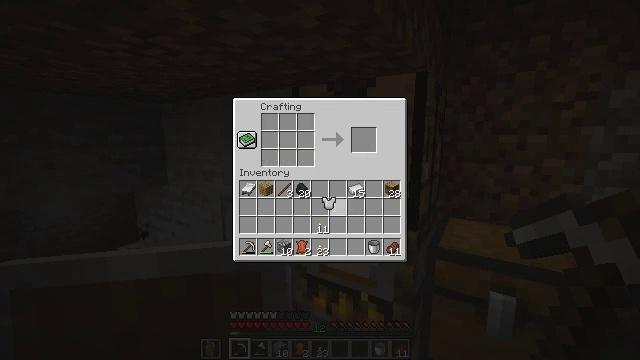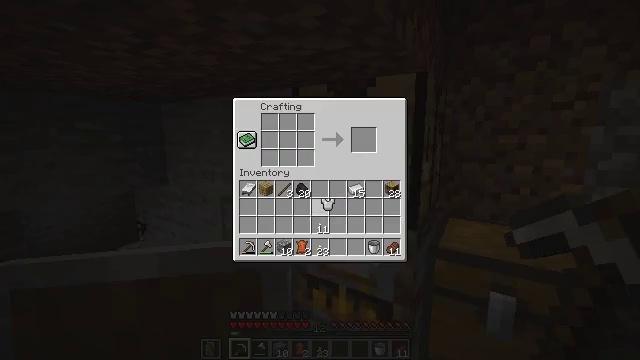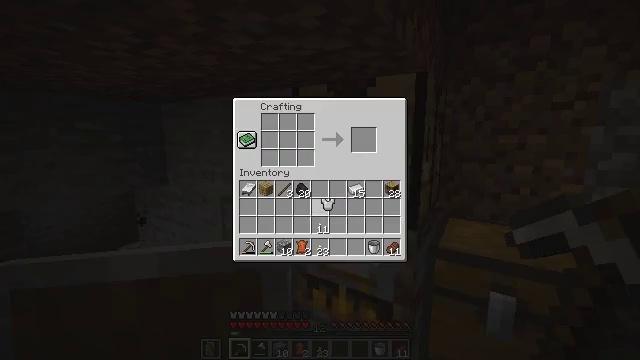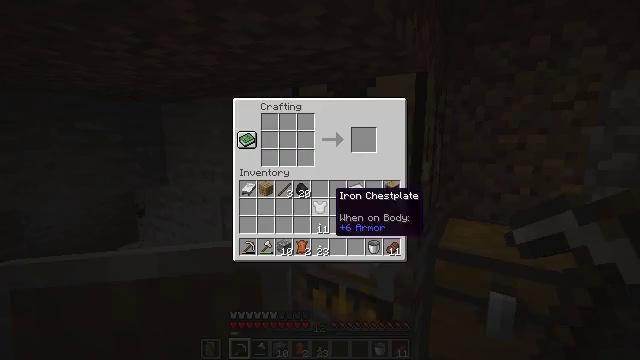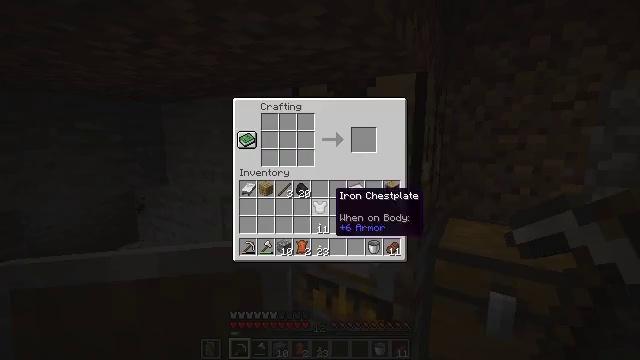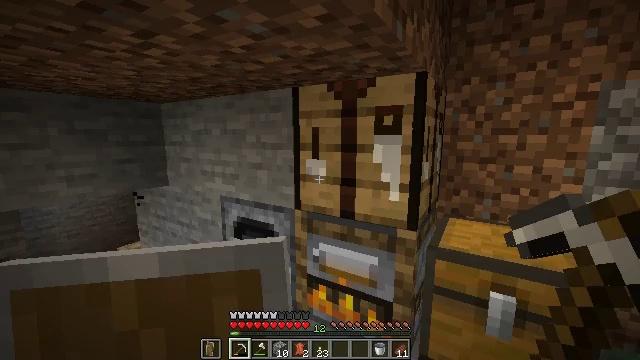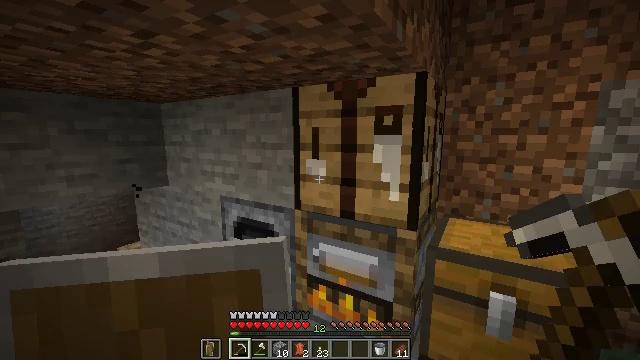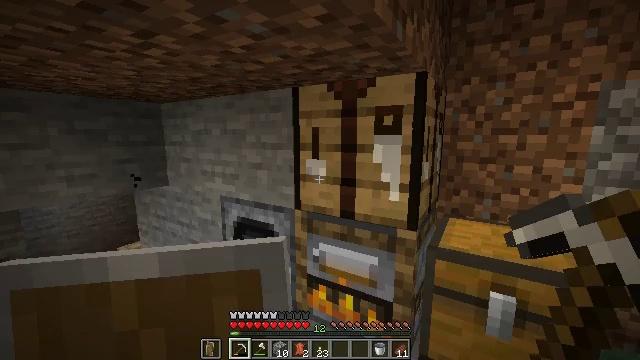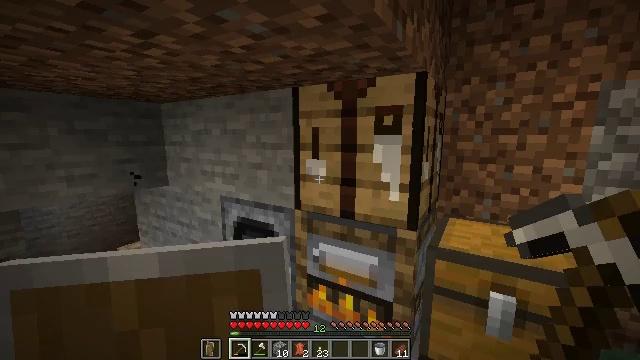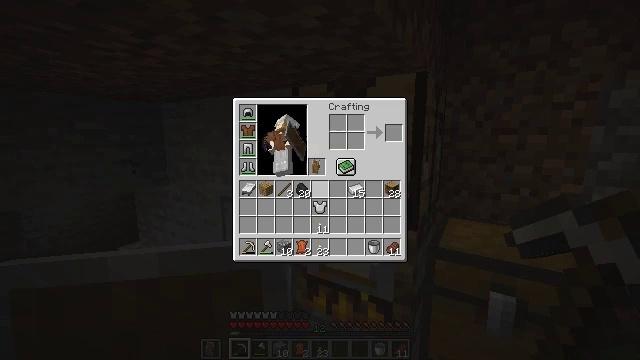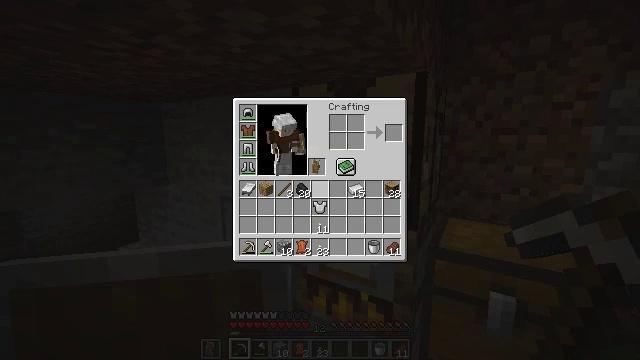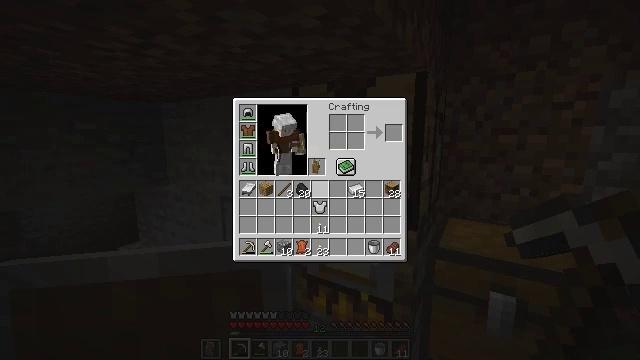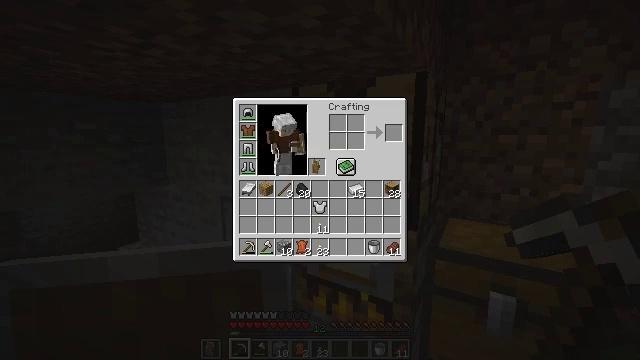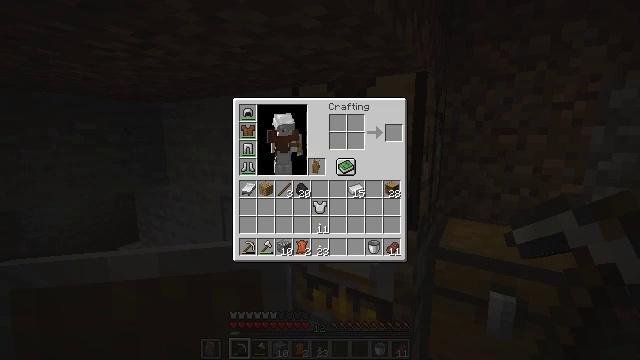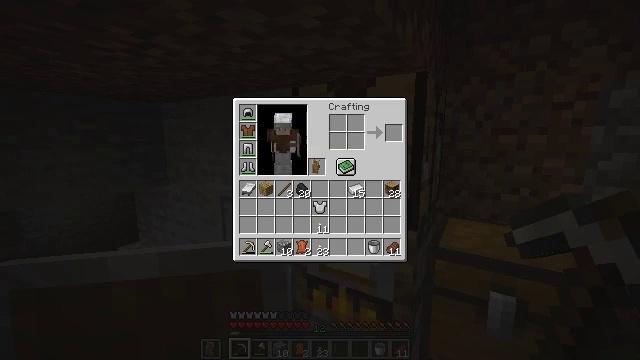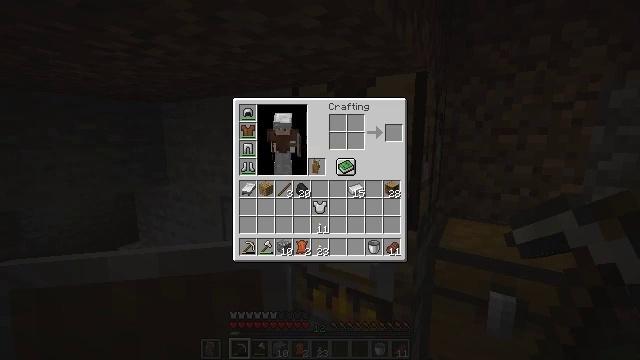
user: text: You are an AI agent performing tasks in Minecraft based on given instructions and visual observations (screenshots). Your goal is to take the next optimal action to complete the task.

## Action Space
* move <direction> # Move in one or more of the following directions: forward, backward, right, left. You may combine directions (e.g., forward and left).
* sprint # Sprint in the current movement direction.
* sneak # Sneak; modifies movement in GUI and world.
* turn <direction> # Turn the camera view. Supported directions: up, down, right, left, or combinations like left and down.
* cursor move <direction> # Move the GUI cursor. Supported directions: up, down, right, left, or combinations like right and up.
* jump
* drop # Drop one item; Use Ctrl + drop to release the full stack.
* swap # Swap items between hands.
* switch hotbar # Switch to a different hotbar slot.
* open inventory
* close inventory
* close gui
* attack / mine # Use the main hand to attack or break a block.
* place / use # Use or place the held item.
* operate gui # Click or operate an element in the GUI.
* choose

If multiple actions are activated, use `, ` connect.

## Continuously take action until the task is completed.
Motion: motion action
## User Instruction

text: Drop a leather chestplate.
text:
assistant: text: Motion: operate gui, open gui
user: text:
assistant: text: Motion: operate gui
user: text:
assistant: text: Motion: no_op
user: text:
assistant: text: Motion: no_op
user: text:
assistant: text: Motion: no_op
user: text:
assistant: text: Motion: close gui
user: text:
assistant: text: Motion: no_op
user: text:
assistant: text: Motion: no_op
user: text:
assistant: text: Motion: open inventory
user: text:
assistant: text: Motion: open inventory
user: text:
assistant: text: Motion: open inventory
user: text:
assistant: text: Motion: cursor move left
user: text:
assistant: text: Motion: cursor move left and up
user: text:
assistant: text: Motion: no_op
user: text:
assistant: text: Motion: no_op
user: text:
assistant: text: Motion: cursor move left
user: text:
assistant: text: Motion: sneak, cursor move left and up
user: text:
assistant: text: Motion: sneak
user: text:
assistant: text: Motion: sneak
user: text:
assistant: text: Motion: sneak
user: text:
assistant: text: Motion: sneak
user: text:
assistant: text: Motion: sneak
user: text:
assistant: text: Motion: sneak
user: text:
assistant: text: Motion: sneak
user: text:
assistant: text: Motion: sneak, operate gui
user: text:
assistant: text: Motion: sneak, operate gui
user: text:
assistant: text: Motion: sneak, cursor move right and down
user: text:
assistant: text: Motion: sneak, cursor move right and down
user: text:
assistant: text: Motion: sneak
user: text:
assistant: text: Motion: sneak